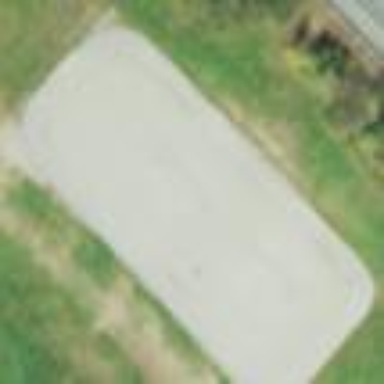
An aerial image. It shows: Sandy pitch for beach volleyball.